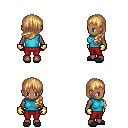
a pixel art fantasy rpg character, female body template, human, dark skin, teal sleeveless shirt, red pants, light blonde left-swept hairstyle, gold gloves, gray slippers, four views (front, back, left, right), 2x2 character sprite sheet, small pixel art, hard edges, no anti-aliasing